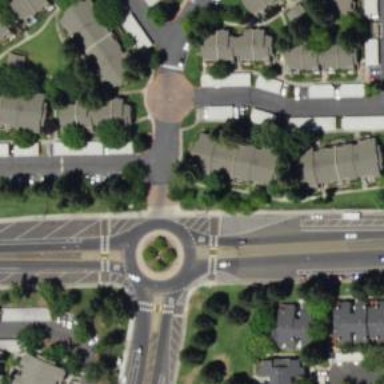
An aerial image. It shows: Tertiary road leading to roundabout junction.